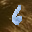
Label: 6